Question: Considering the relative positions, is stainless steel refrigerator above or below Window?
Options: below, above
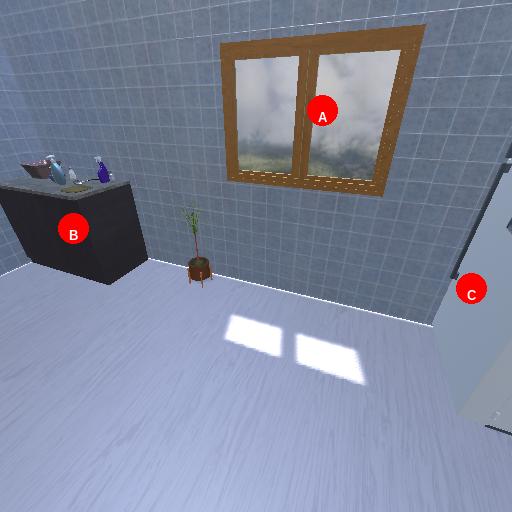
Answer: below